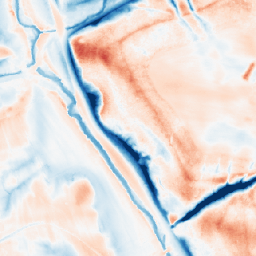
Category: classical
Decomposition family: gaussian_anisotropic
Decomposition parameters: sigma_x: 10
sigma_y: 10
Upsampling method: area
Upsampling parameters: scale: 4
Upsampling scale: 4